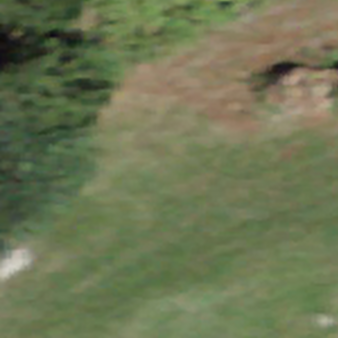
Label: other